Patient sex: M
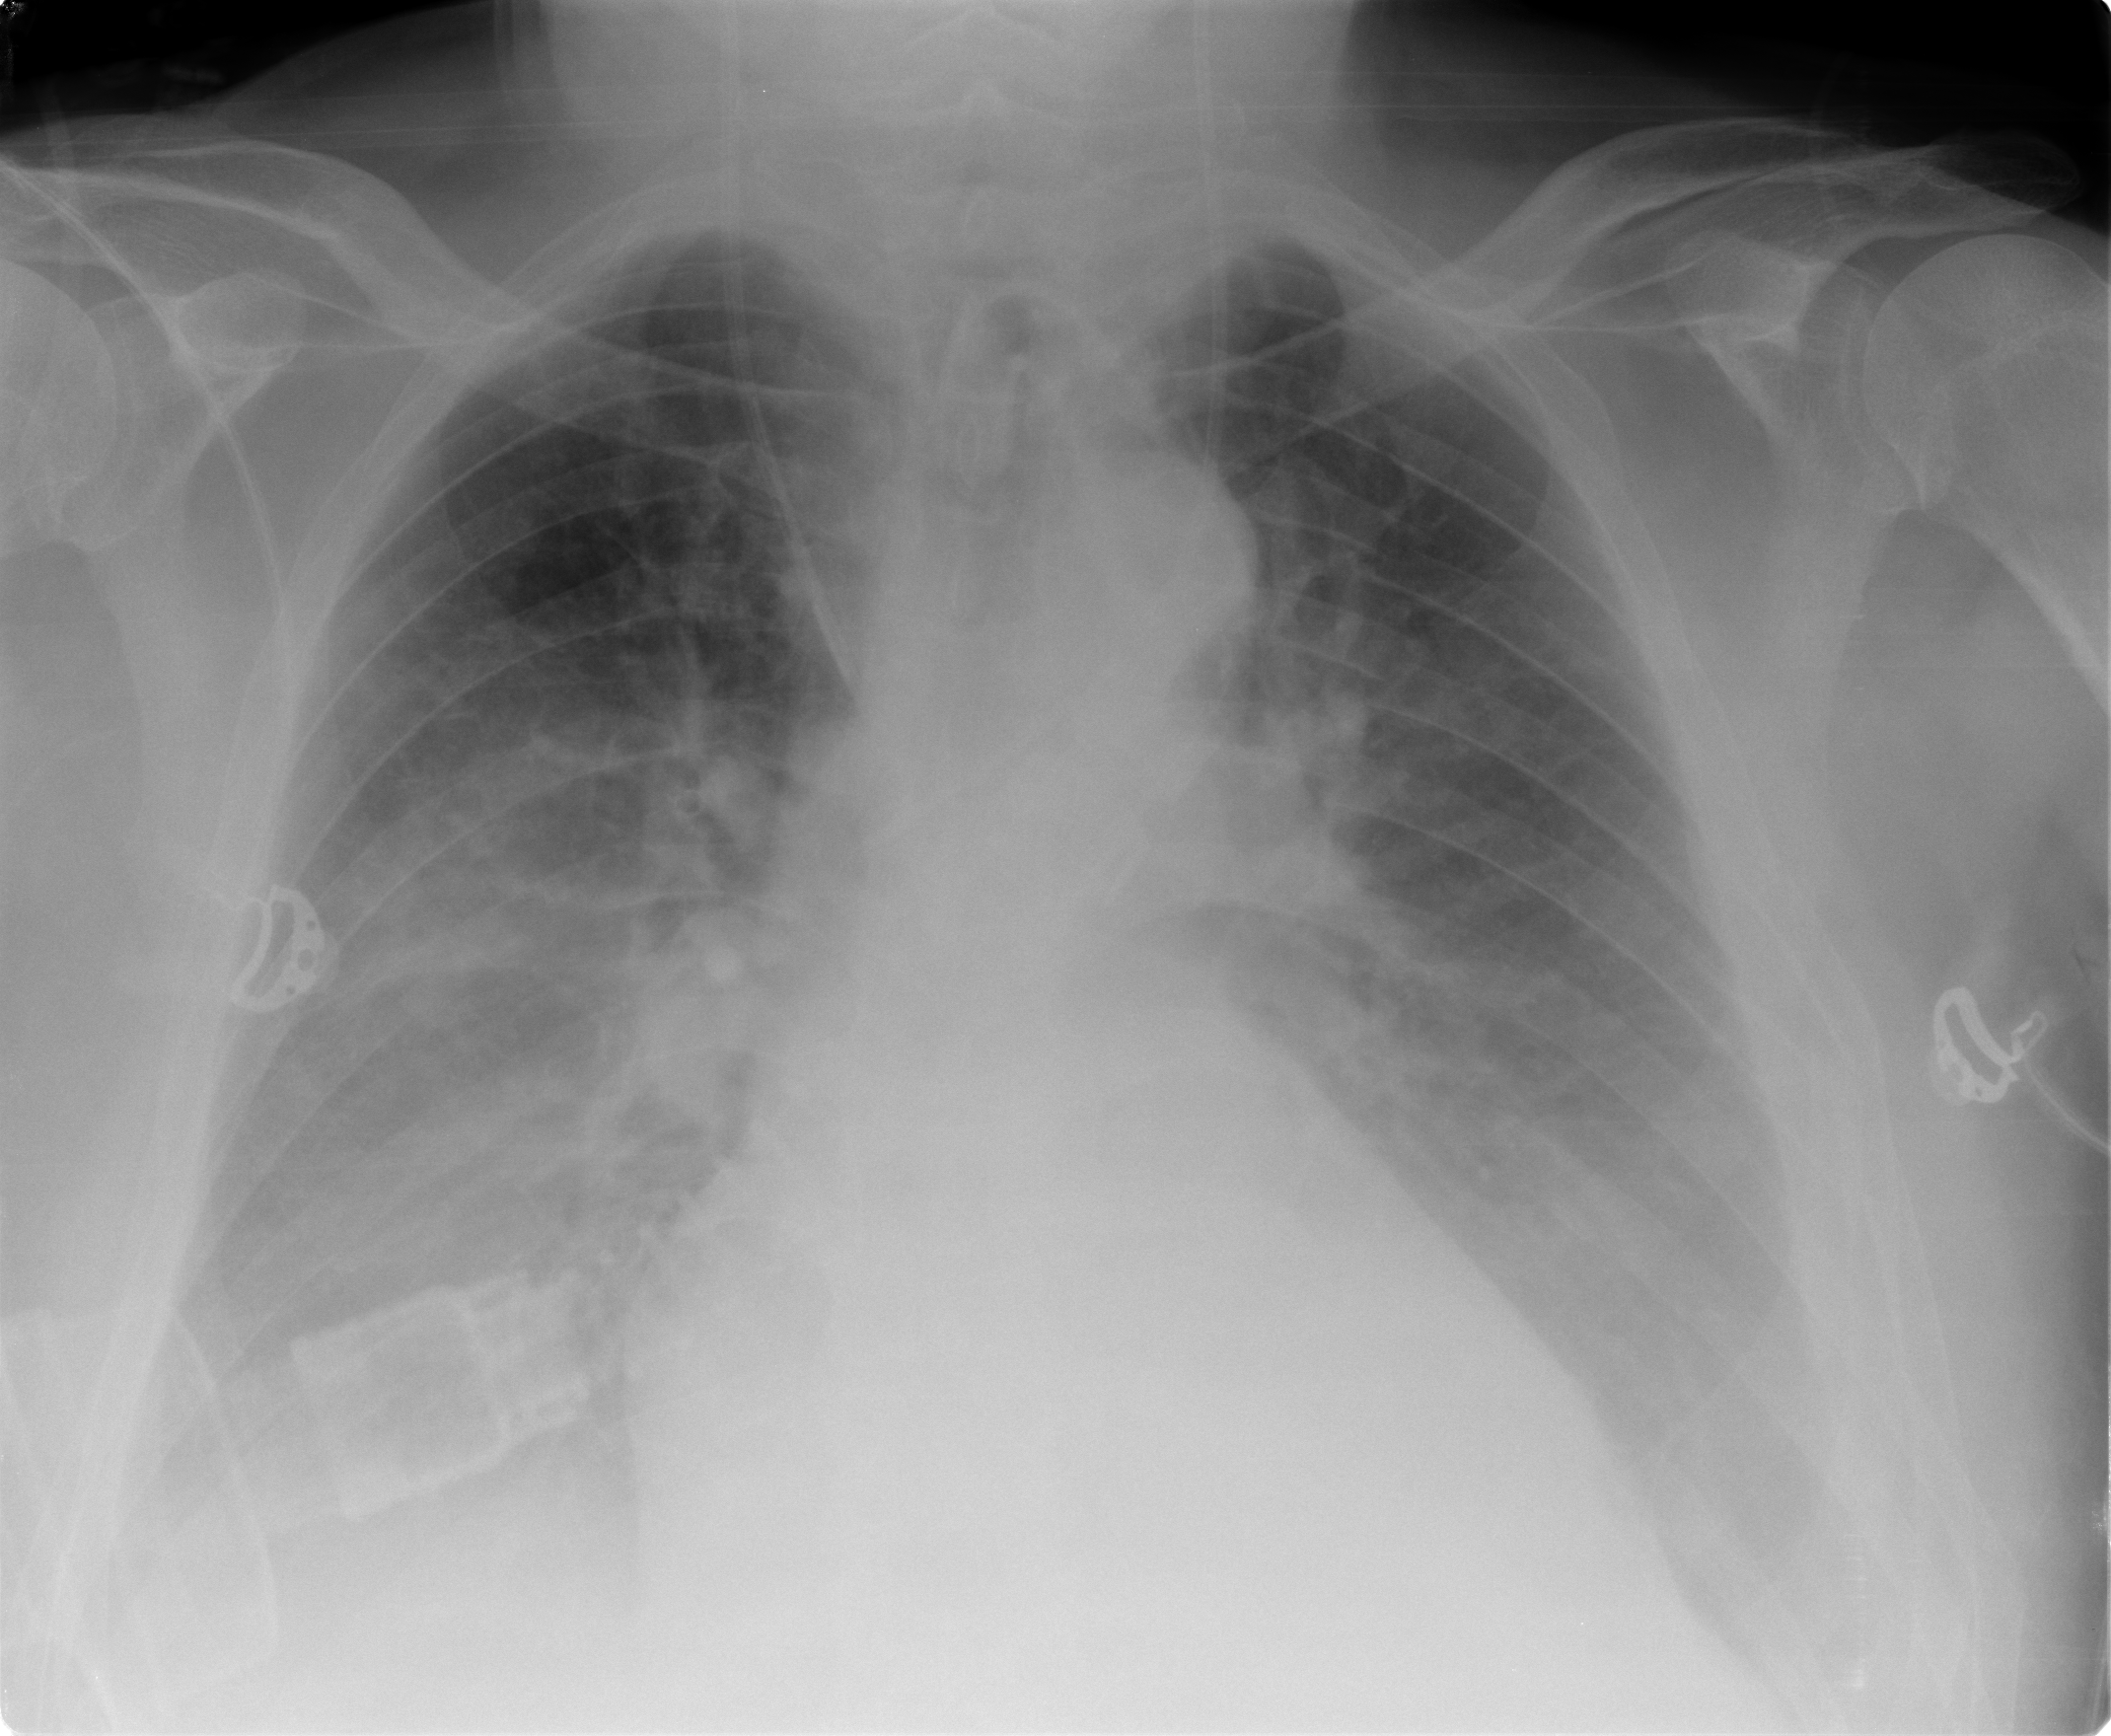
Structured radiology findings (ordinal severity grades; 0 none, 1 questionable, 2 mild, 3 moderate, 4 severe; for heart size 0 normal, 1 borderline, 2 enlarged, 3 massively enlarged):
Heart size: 2
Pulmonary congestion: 3
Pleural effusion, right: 3
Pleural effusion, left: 3
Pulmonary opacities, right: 2
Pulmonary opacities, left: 0
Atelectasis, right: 3
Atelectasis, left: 3